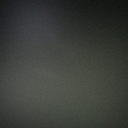
Screen state: off